Question: This is the expansion diagram of a second-order Rubik's Cube. Given the initial state, you can perform 18 standard operations. Find the minimum number of steps to make the Rubik's Cube reach the restored state. The goal is to restore the cube to its original state, with green on the front face, white on the top, and yellow on the bottom, disregarding isomorphic configurations.
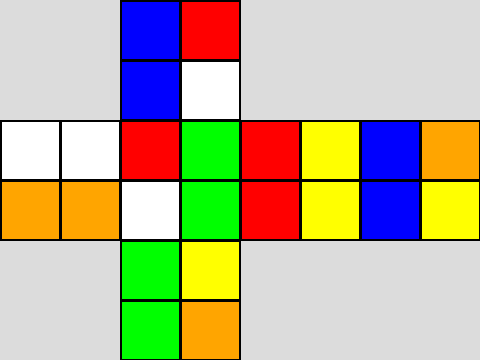
Answer: 2